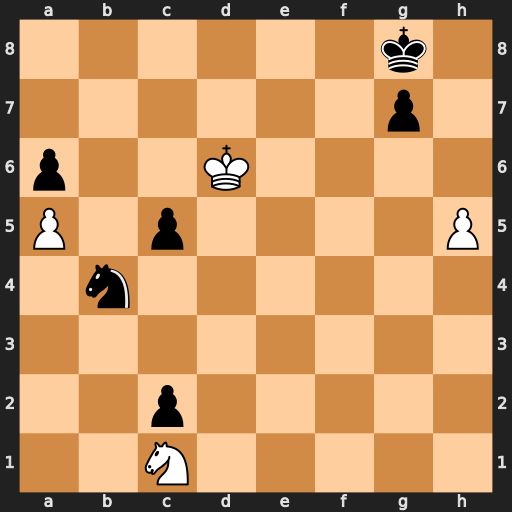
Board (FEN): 6k1/6p1/p2K4/P1p4P/1n6/8/2p5/2N5
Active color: w
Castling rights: -
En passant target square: -
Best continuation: Kxc5 Kh7 Kxb4